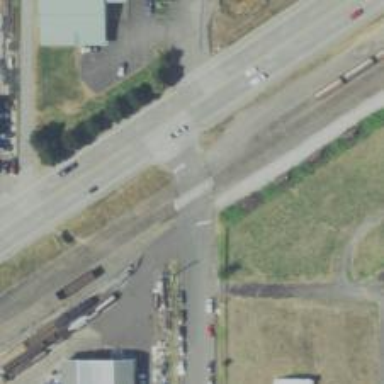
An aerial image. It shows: Railway level crossing.